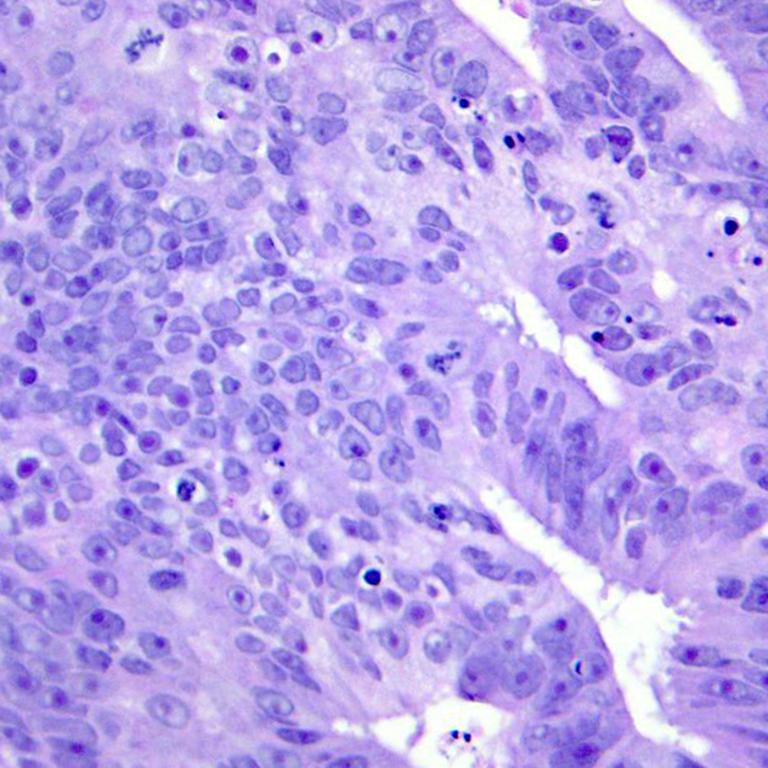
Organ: colon
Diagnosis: adenocarcinomas